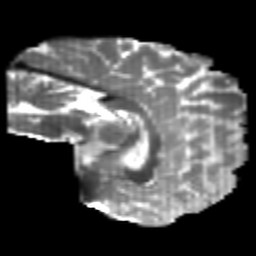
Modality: T2w
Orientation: sagittal
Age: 24
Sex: male
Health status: healthy
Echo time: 0.074 s